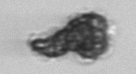
Label: Syracosphaera_pulchra